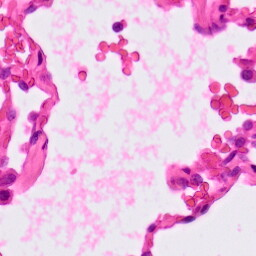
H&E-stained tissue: Lung